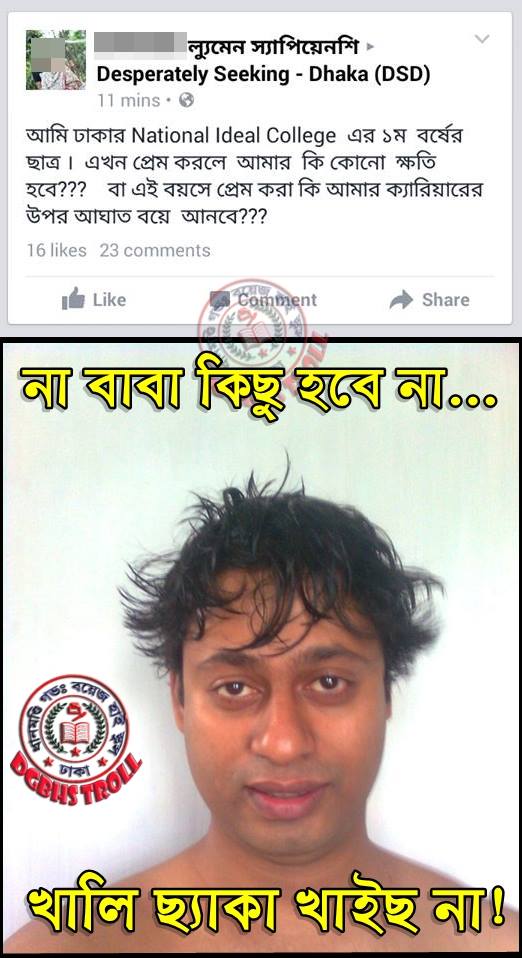
Caption: ল্যুমেন স্যাপিয়েনশি   Desperately Seeking - Dhaka (DSD)  আমি ঢাকার    National Ideal College এর ১ম বর্ষের ছাত্র । এখন প্রেম করলে আমার কি কোনো ক্ষতি হবে ???   বা এই বয়সে প্রেম করা কি আমার ক্যারিয়ারের উপর আঘাত বয়ে আনবে????   16 likes    23 comments      না বাবা কিছু হবে না ...
Label: non-hate